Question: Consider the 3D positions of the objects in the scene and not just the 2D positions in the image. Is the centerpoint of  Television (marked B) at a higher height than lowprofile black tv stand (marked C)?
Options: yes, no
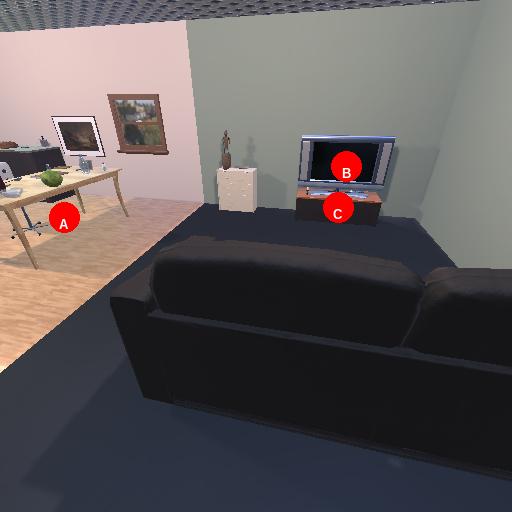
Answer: yes